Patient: sex M, age 47
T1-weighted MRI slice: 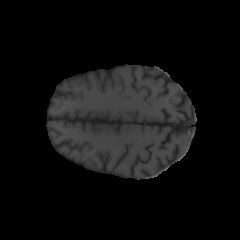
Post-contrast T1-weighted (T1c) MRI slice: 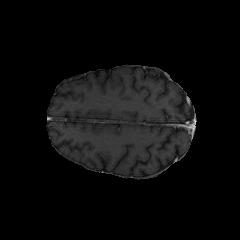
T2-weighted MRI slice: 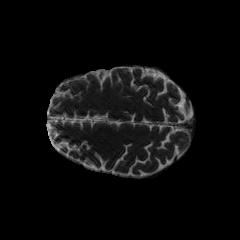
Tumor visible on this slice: no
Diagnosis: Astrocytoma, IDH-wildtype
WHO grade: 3